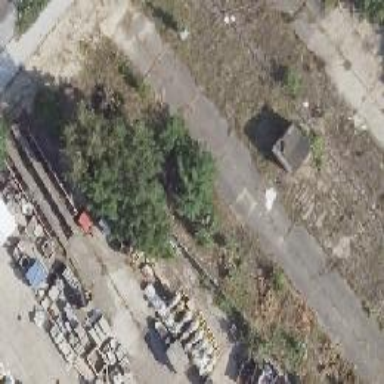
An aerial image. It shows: Abandoned railway.